A time-domain waveform of one vibration snapshot from a rolling-element bearing is shown. What is the most likely bearing condition (normal, inner_race, outer_race, ball)?
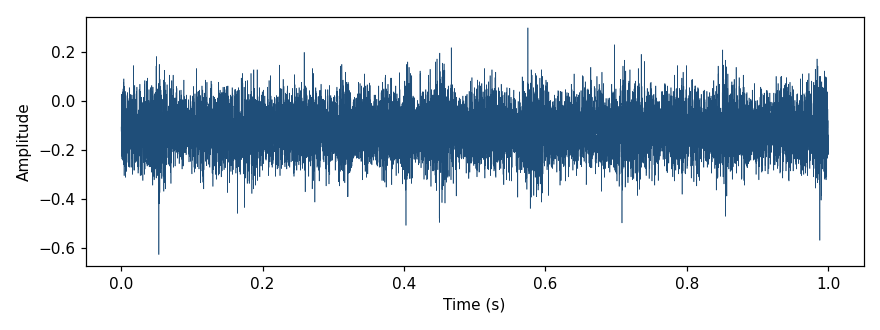
Answer: normal